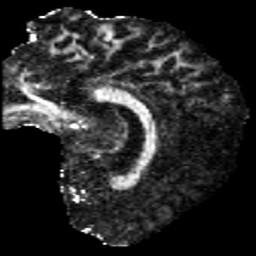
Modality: FA
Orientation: sagittal
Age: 46
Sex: male
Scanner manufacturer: ge
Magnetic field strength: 3 T
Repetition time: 3.335 s
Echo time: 0.0868 s